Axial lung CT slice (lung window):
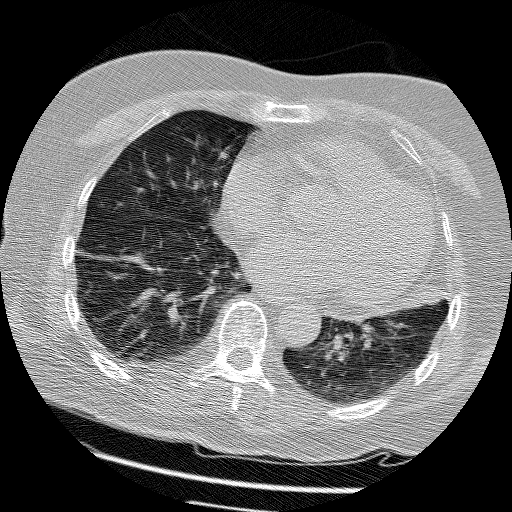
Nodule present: no